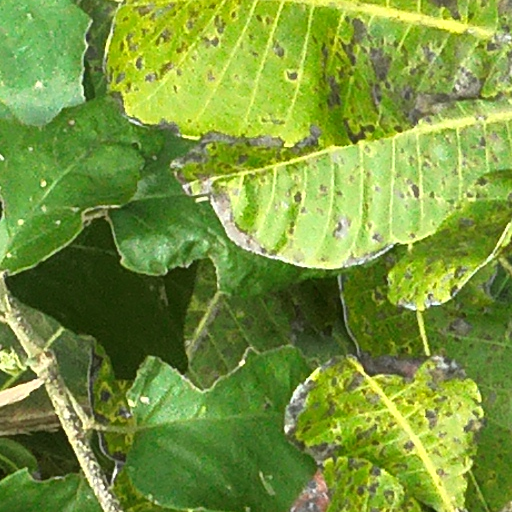
Species: Anacardium excelsum
GBIF accepted scientific name: Anacardium excelsum
Crown area (m\u00b2): 250.234